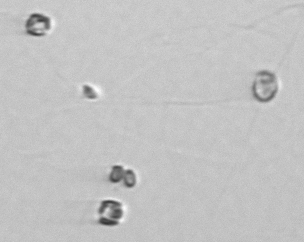
Label: Thalassiosira_sp_aff_mala